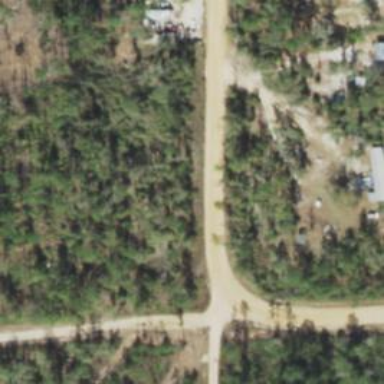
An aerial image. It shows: Residential road.